Interaction volume radius: 5 \u00c5
Interaction volume height: 10 \u00c5
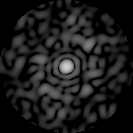
Disorder parameter: 0.8225